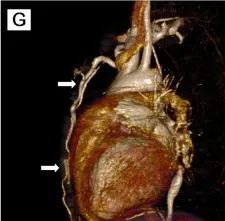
(F,G) MIP image and VR reconstruction of CTA revealed complete occlusion of the descending aorta with large thrombus (76 mm in length) and extensive collateral circulation (twisted and dilated right intrathoracic artery, numerous open collateral vessels in the neck and upper mediastinum).
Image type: radiology (ct)